Question: I'm trying to debug an application that I'm writing using Android Studio but I can't seem to get any useful debugging information out of Android Studio's "Debug" view. I'm launching my application with the bug-looking "Debug" icon but the "Debug" view doesn't have anything useful (no stack frames from my application, for example):

Even if my application crashes I don't get any useful information. As I recall, the ADT plugin would automatically drop you on the line that caused the crash.
Do I need to do anything else to make my application "debuggable" in Android Studio? I've also tried forcing 'android:debuggable="true"' in my AndroidManifest.xml but to no avail. Android Studio does seem to be attaching to the running process (the app shows the "attaching to debugger" message for a few seconds when it first launches).
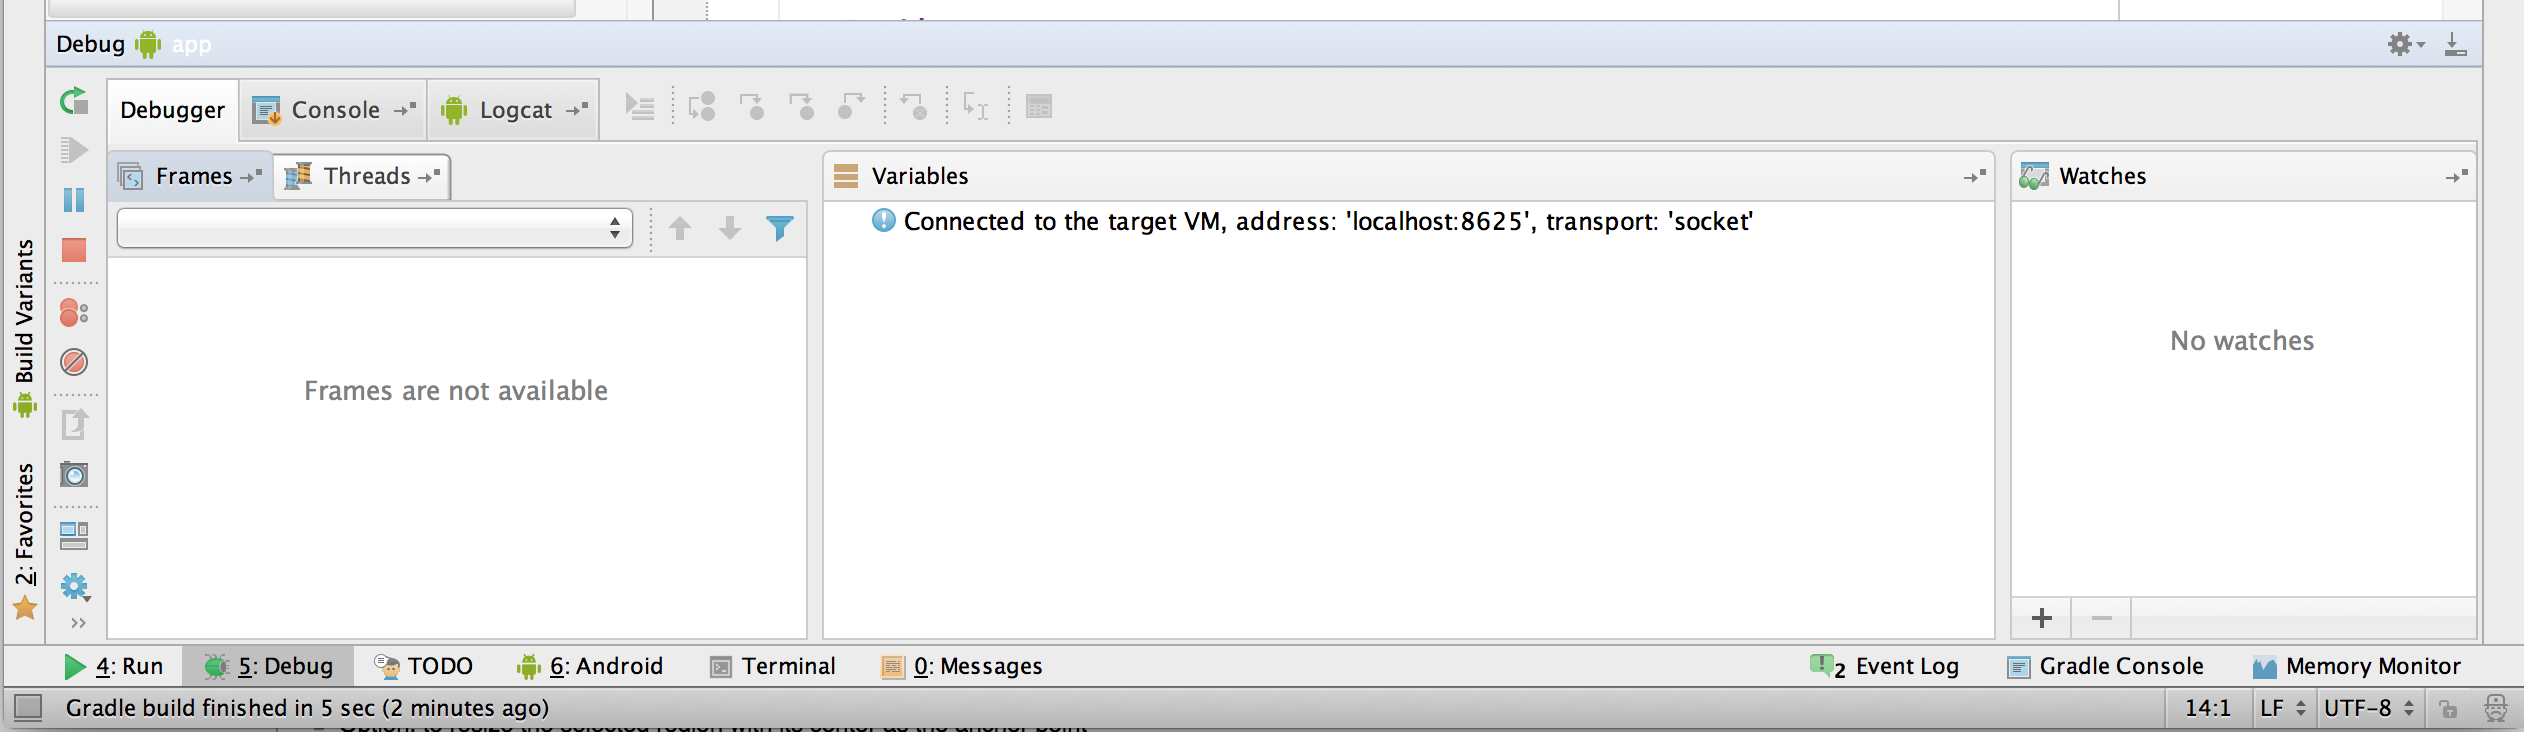
Answer: After updating Android studio this problem went away. Not sure what the issue was.